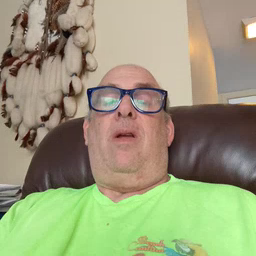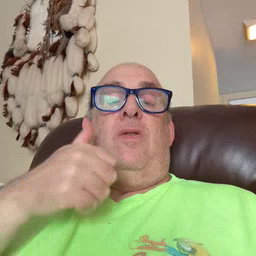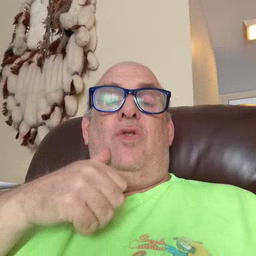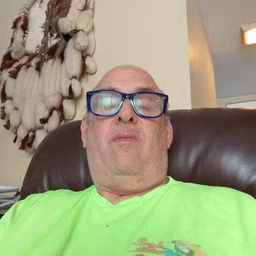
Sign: girl